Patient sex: M
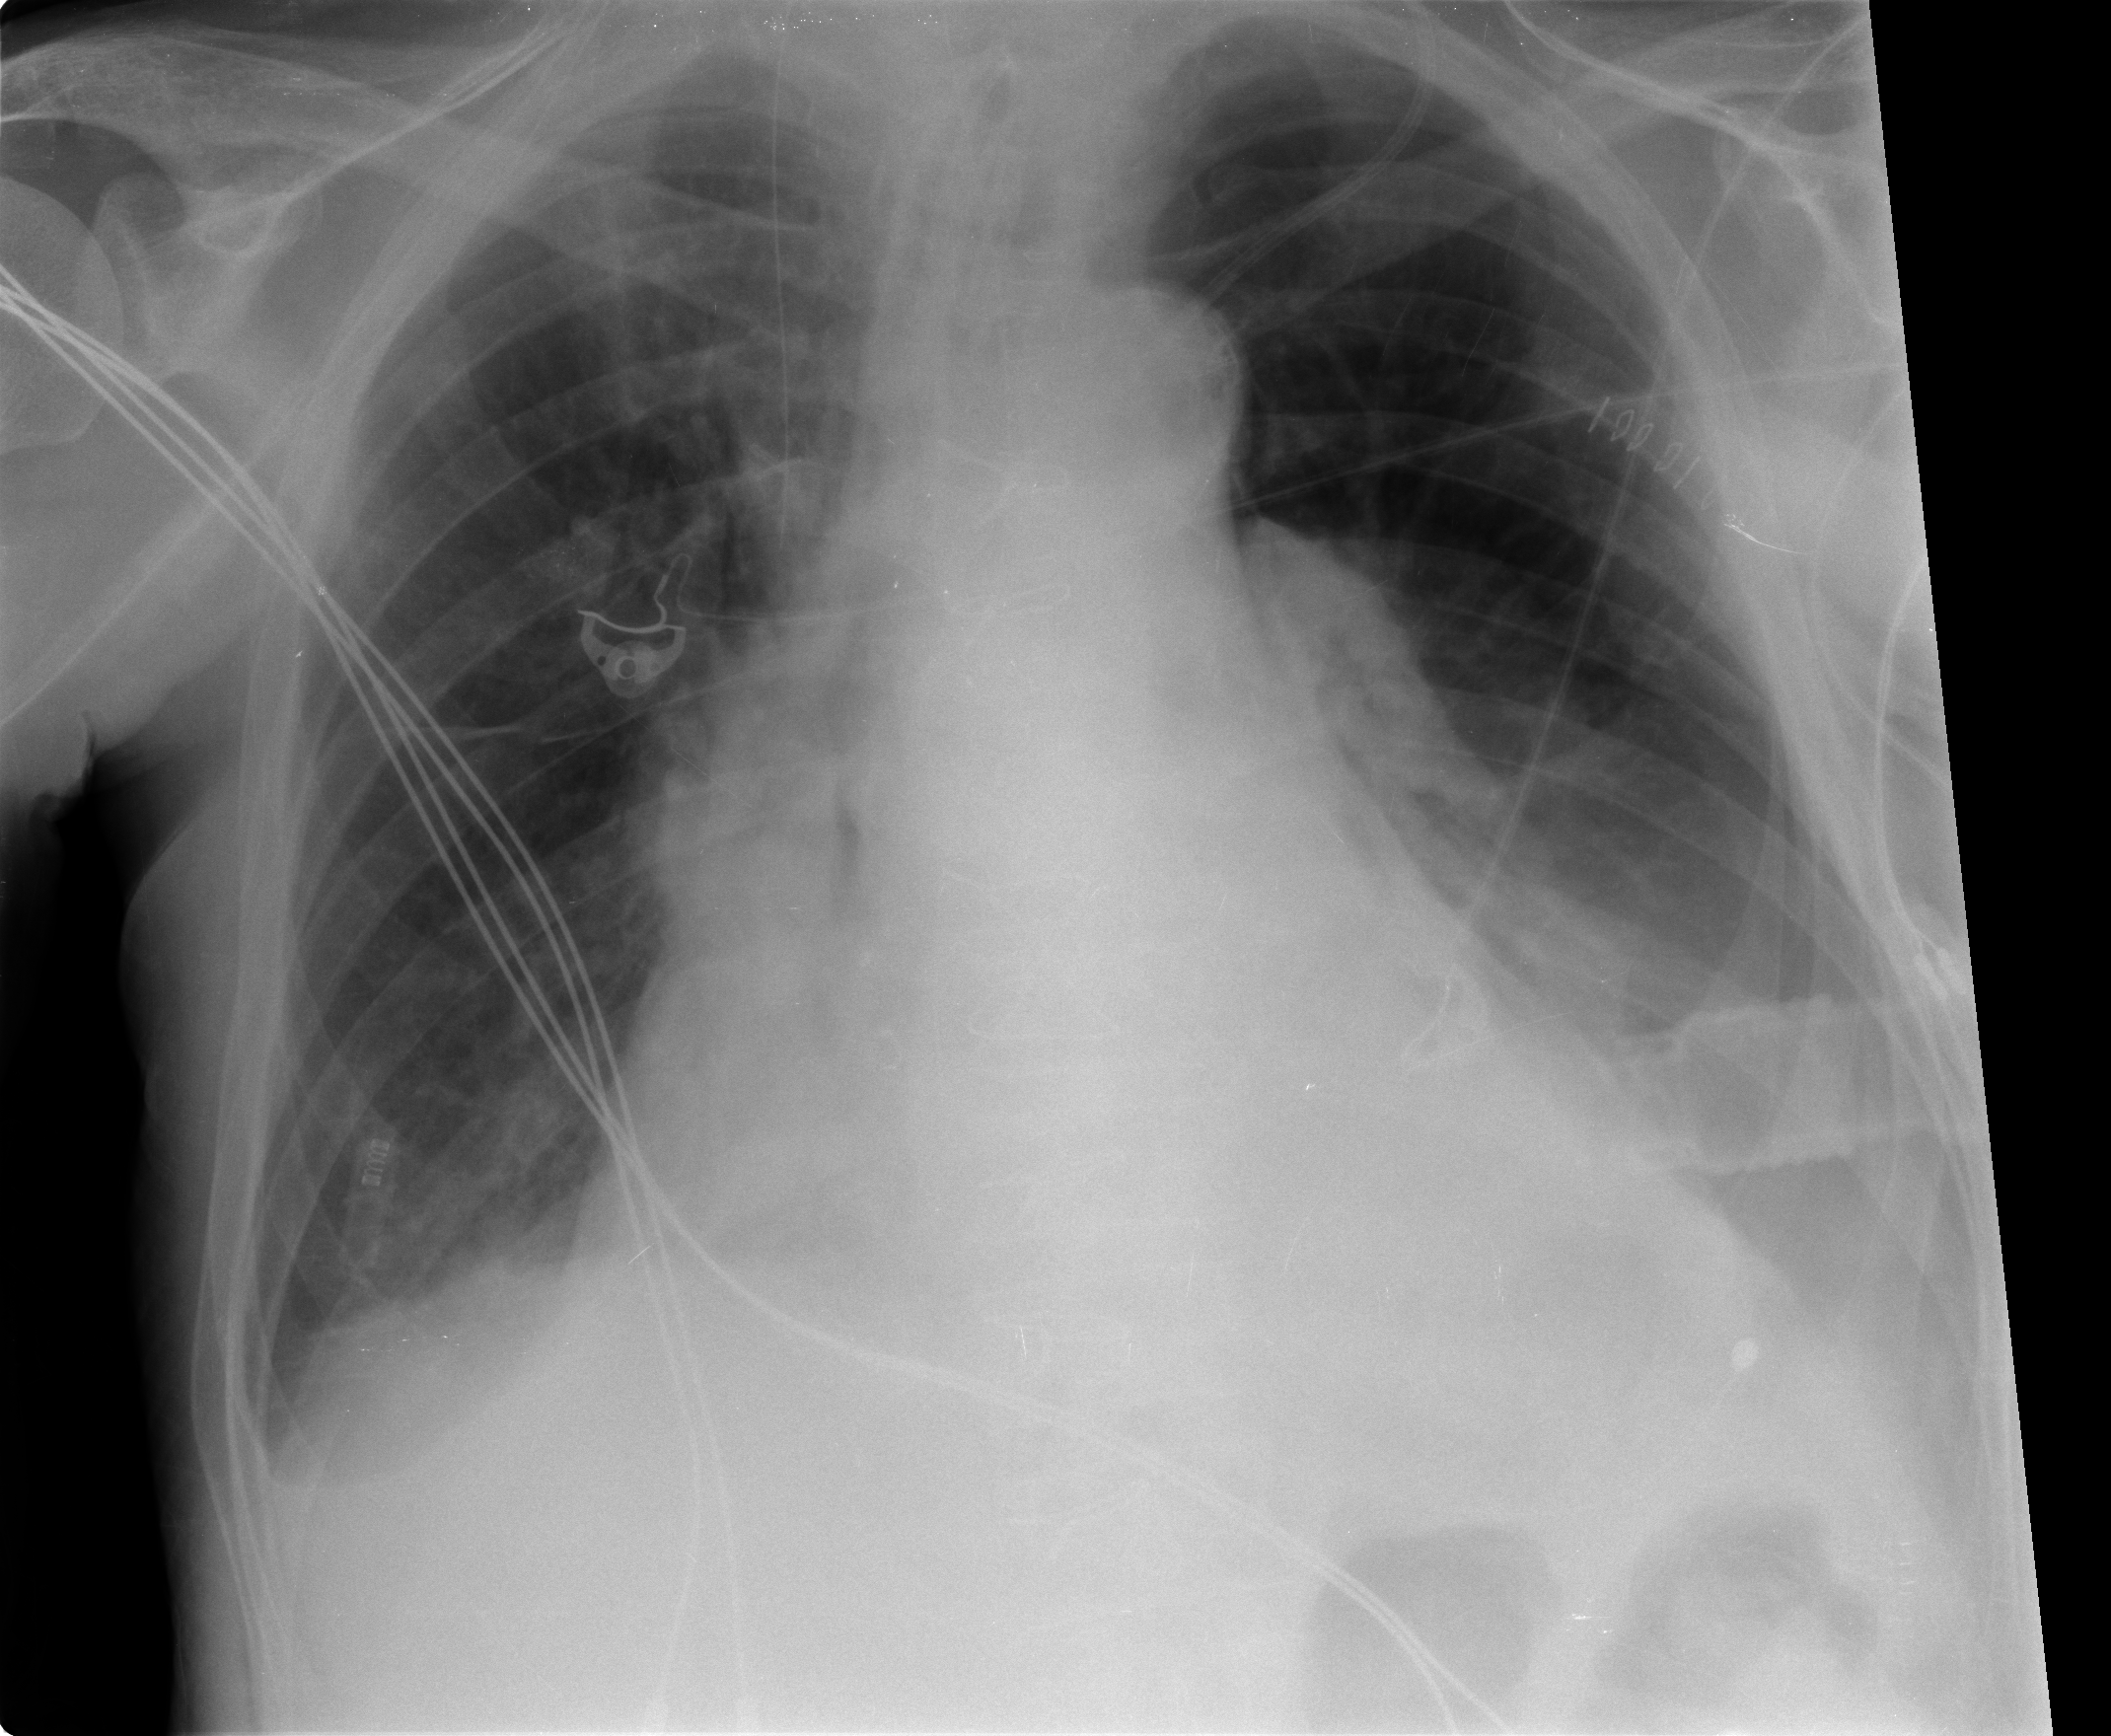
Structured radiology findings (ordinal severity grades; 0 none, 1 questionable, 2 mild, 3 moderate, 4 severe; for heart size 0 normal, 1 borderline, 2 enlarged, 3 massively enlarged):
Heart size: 2
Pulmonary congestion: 1
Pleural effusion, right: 1
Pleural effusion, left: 2
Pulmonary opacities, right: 0
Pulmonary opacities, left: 0
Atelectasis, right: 1
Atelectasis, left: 2